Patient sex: M
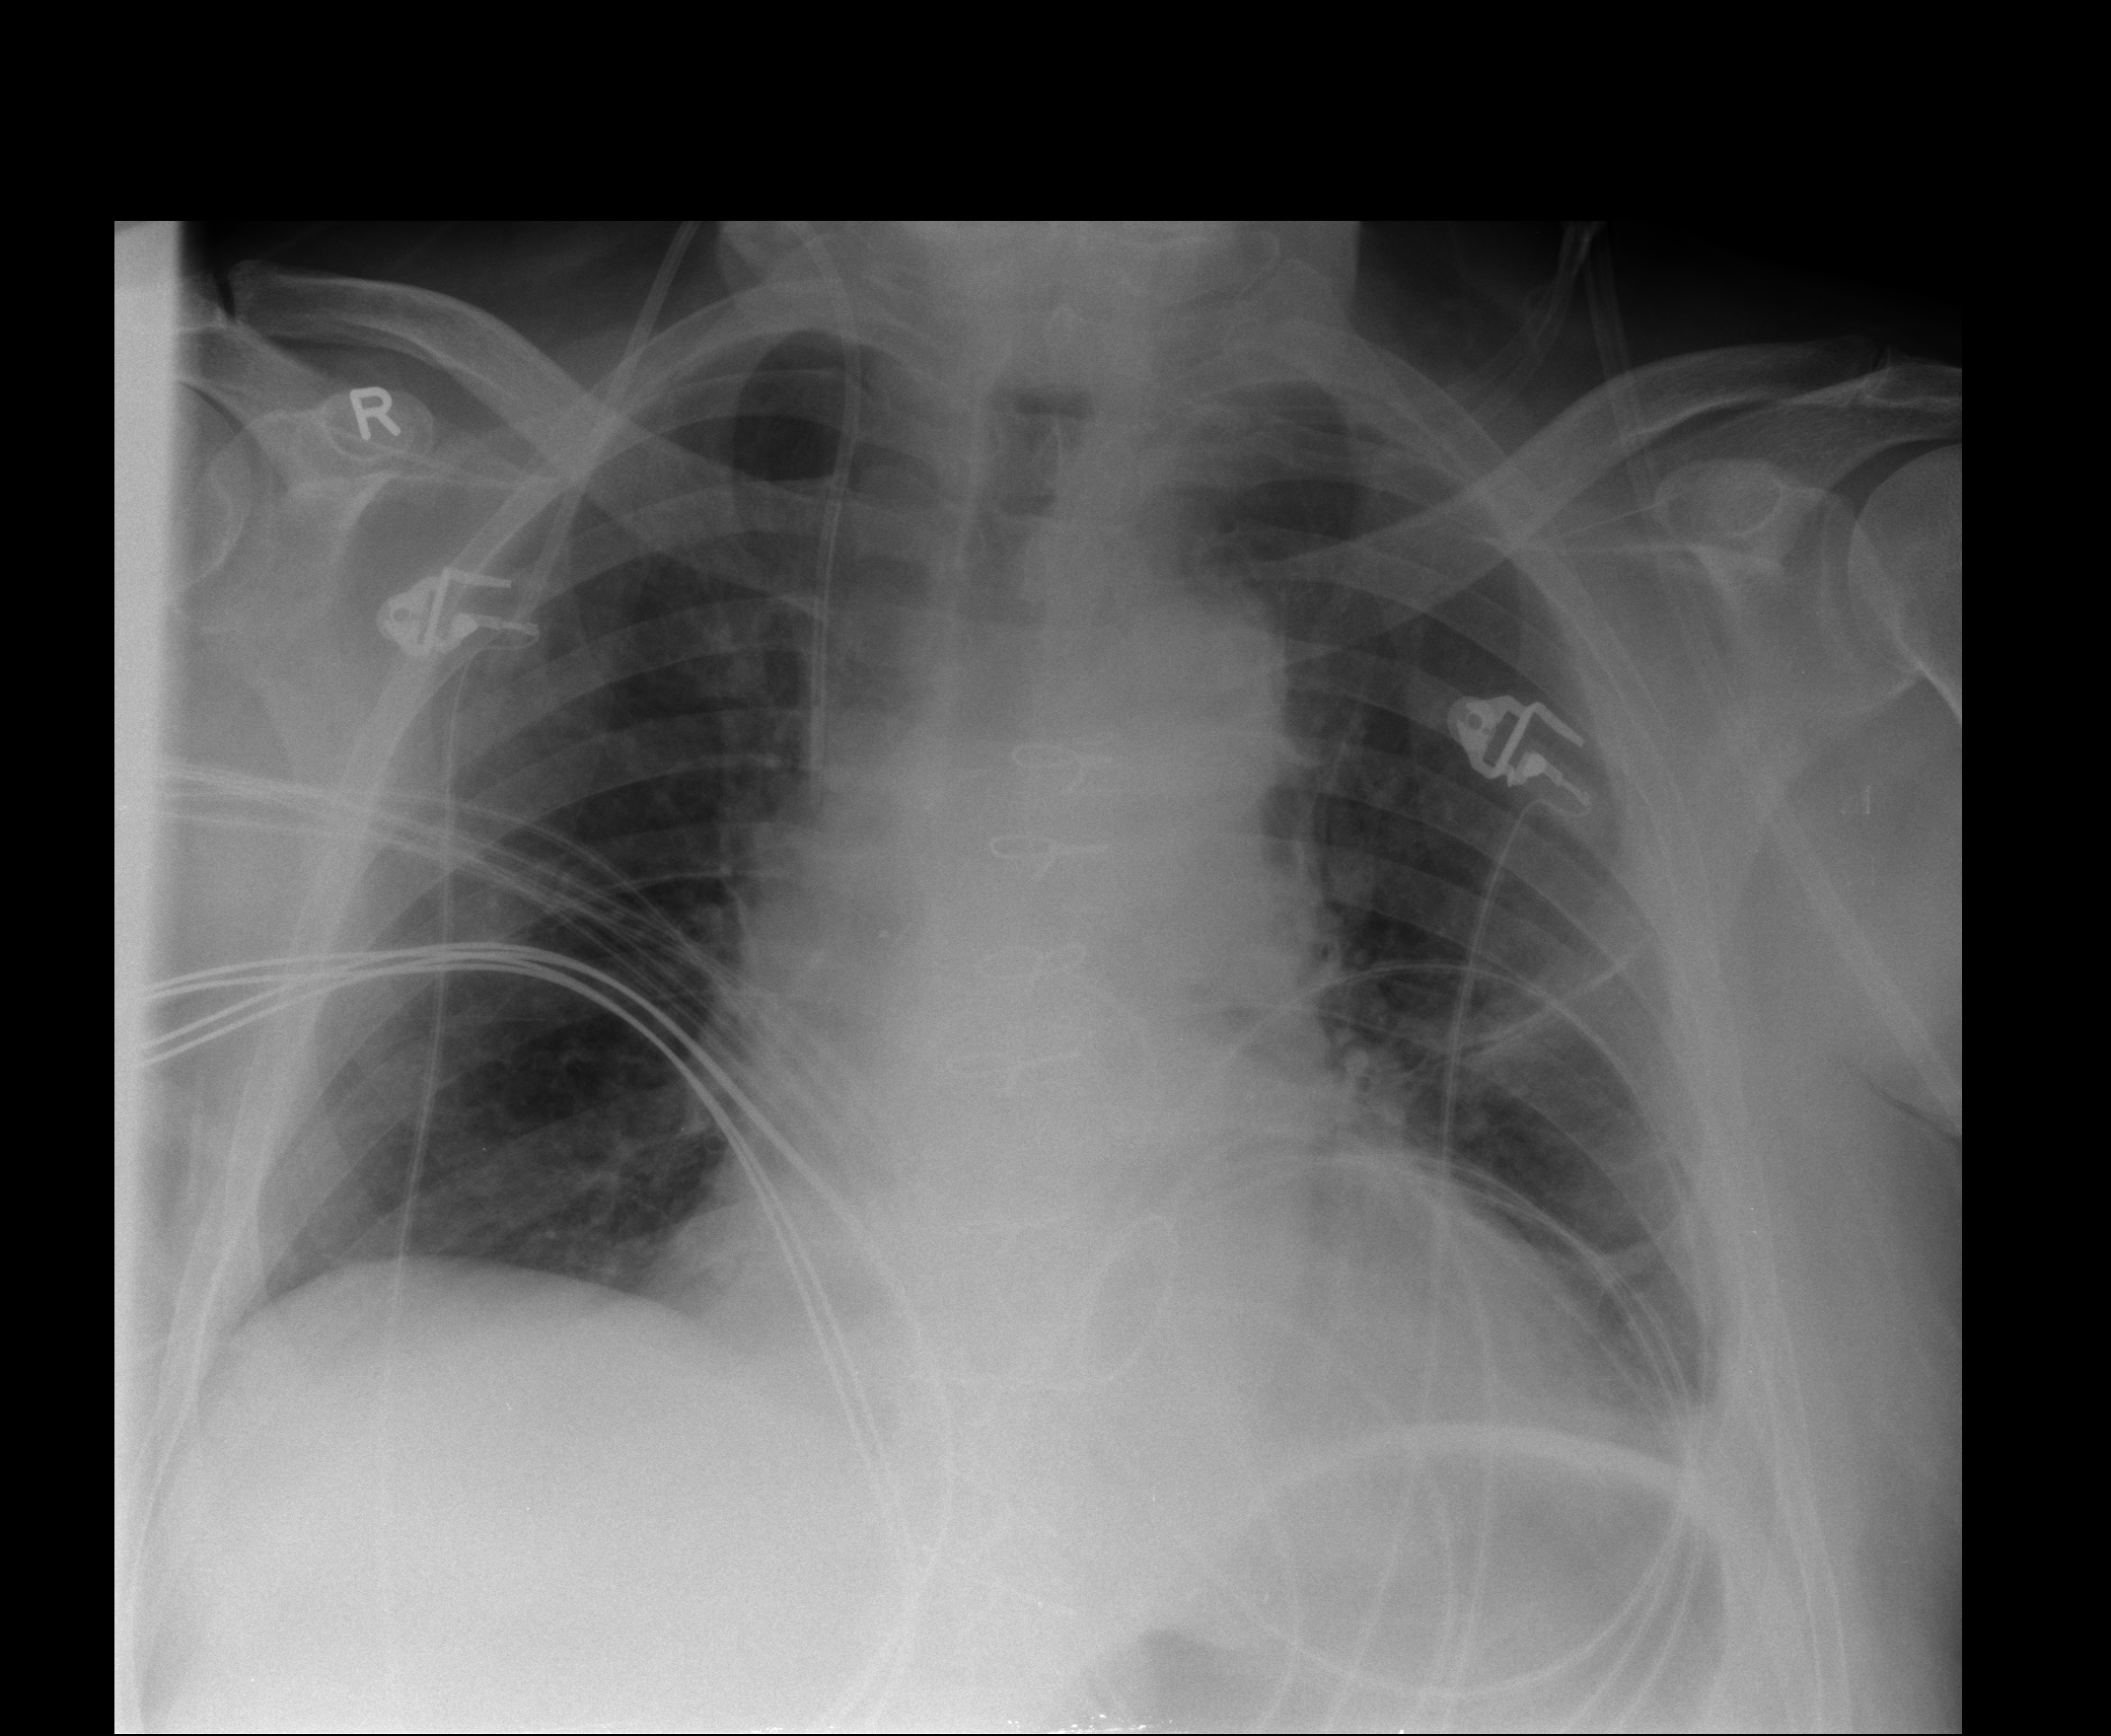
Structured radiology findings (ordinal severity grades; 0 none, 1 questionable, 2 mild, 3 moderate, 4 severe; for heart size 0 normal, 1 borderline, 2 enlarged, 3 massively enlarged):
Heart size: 2
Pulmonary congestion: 1
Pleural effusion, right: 0
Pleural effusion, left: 1
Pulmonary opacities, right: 0
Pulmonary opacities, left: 0
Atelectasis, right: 0
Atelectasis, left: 2